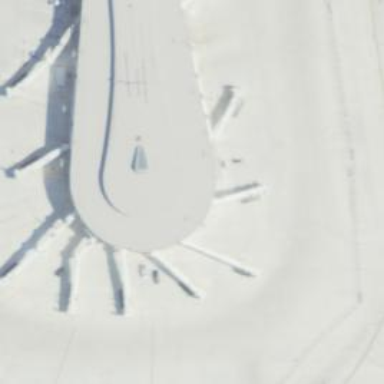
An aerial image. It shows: Airport gate.